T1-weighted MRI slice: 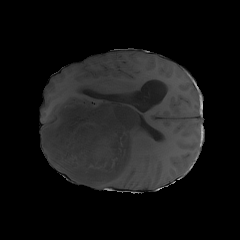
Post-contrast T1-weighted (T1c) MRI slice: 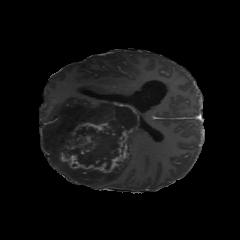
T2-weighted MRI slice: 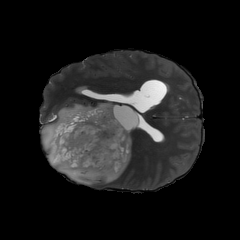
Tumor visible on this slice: yes